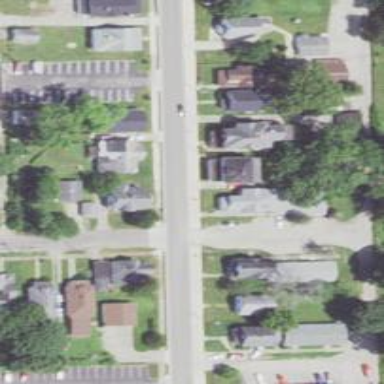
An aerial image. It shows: Unmarked road crossing.